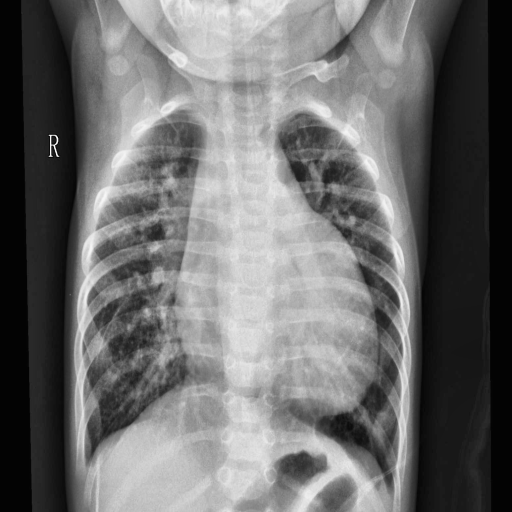
Finding: PNEUMONIA